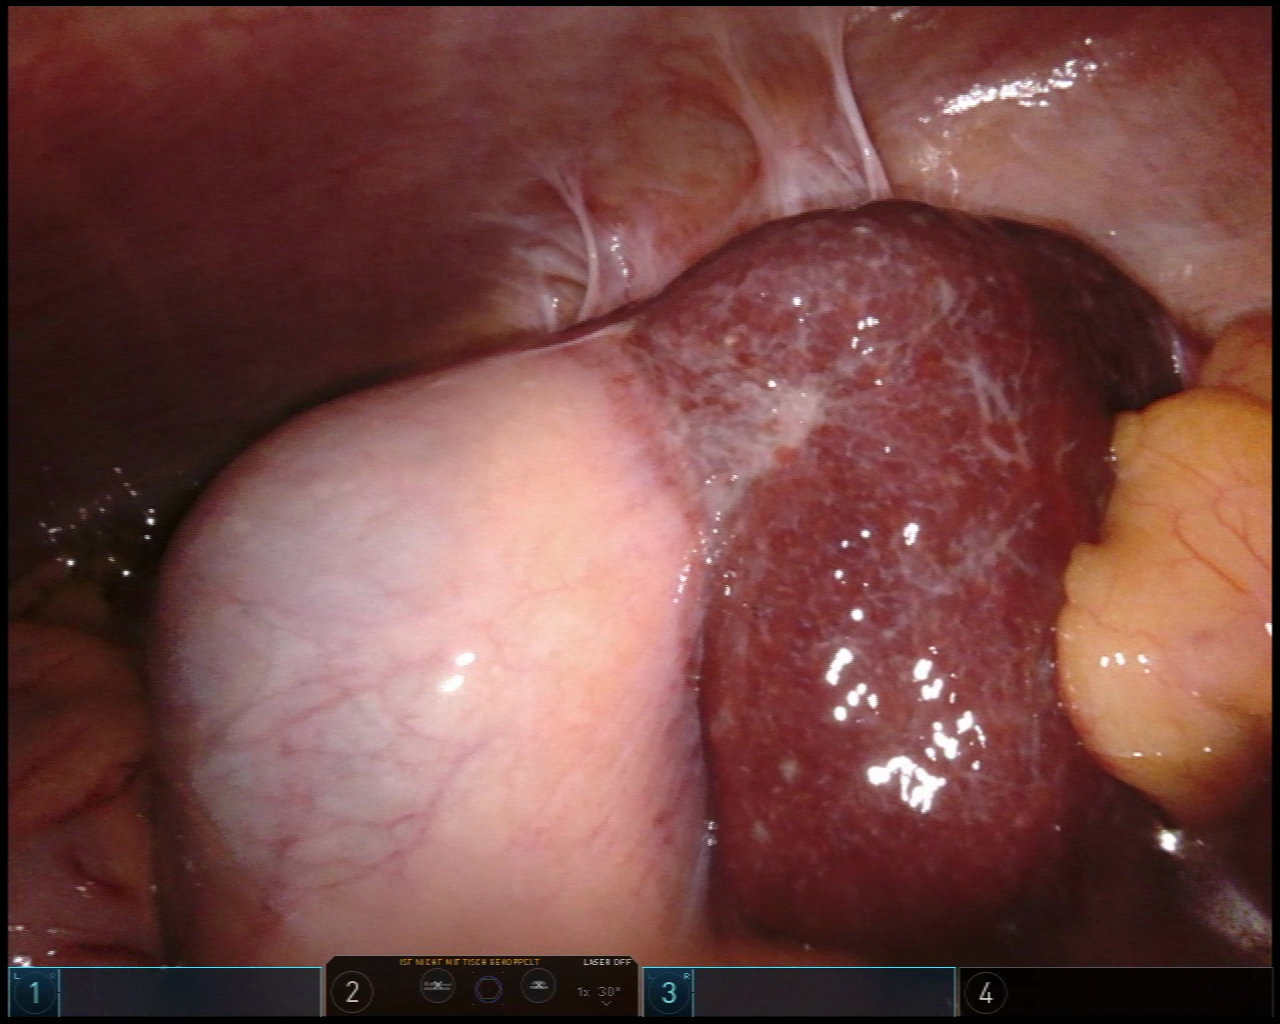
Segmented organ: liver
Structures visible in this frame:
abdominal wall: yes
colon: no
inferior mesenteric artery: no
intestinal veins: no
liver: yes
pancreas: no
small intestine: no
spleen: no
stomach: yes
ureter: no
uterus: no
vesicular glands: no